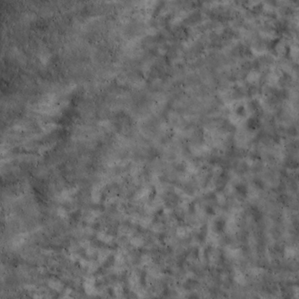
Label: non_frost